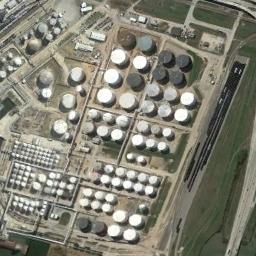
Label: storage tanks